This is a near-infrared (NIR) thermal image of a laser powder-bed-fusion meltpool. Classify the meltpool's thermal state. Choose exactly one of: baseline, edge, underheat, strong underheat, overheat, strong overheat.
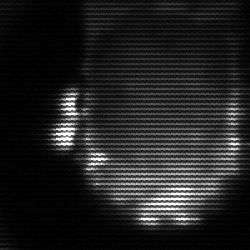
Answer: baseline